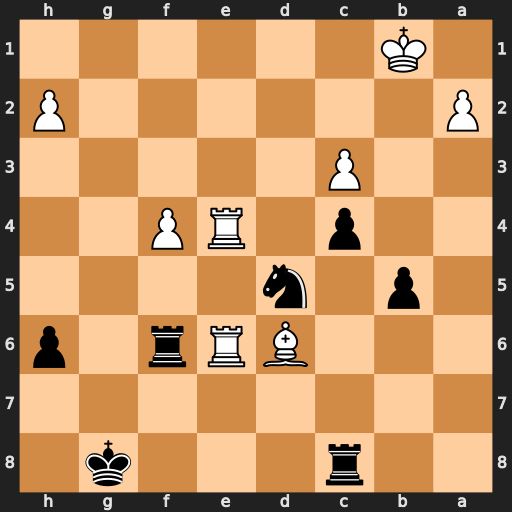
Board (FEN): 2r3k1/8/3BRr1p/1p1n4/2p1RP2/2P5/P6P/1K6
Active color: b
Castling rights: -
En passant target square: -
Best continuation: Nxc3+ Kb2 Nxe4